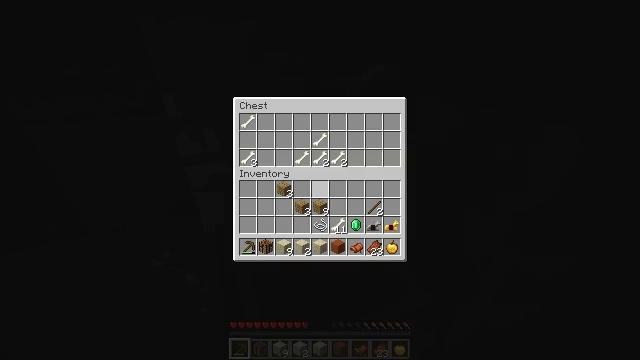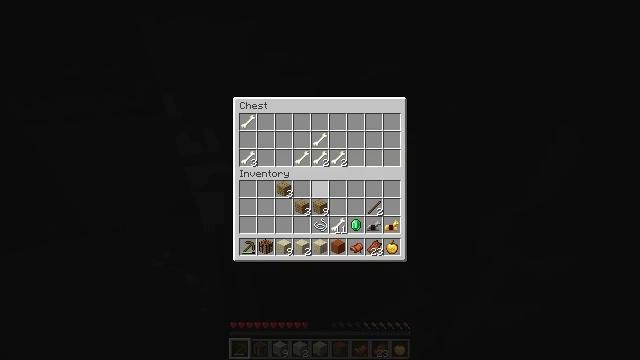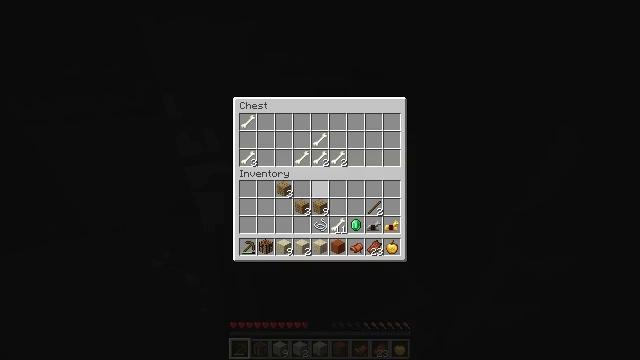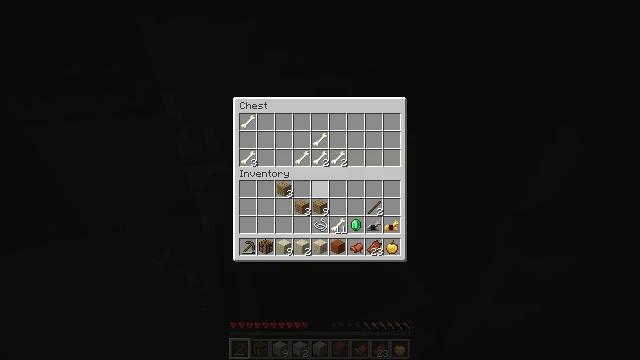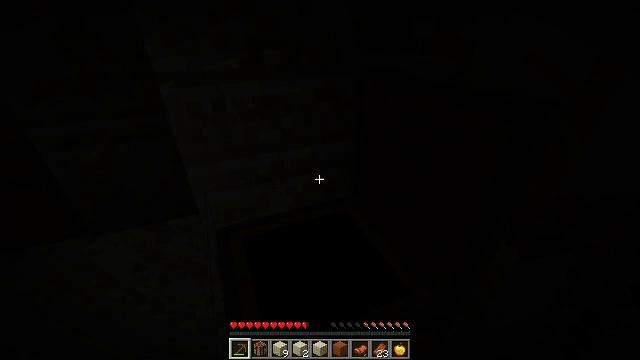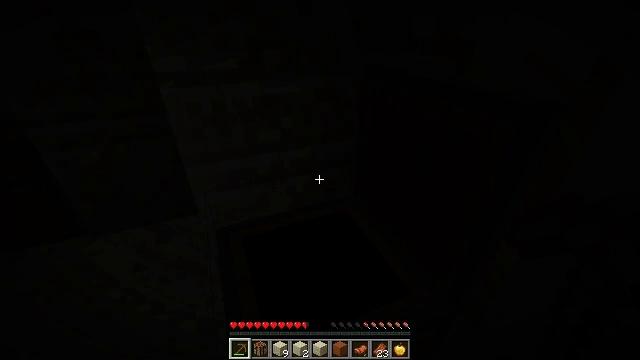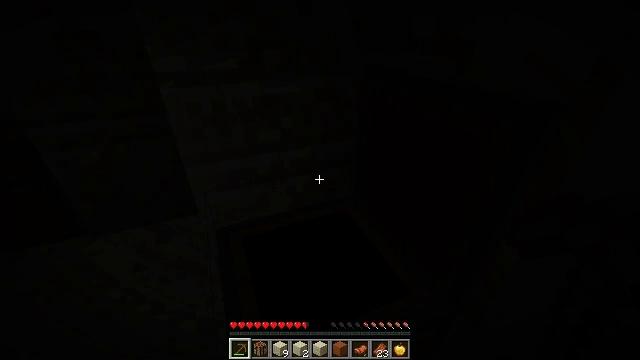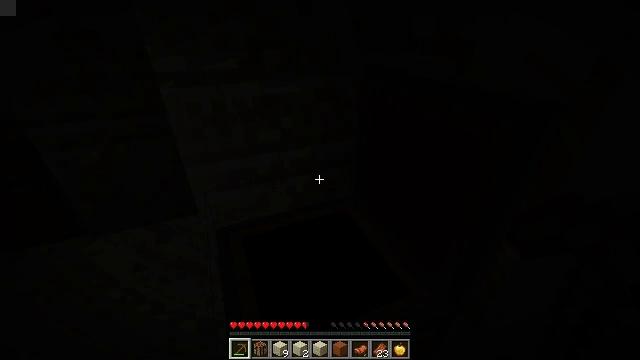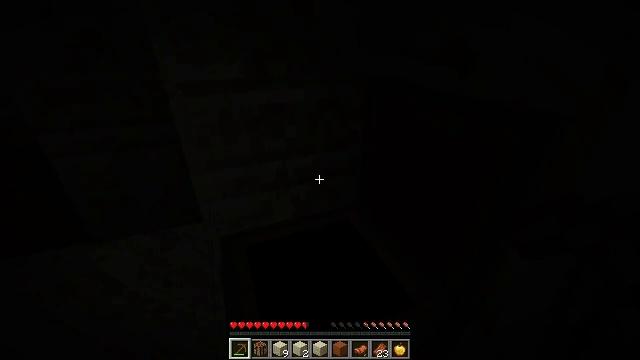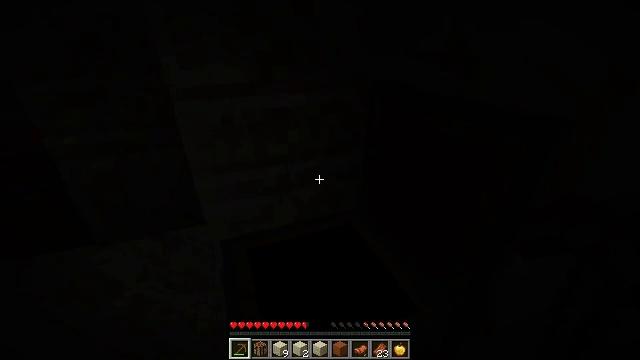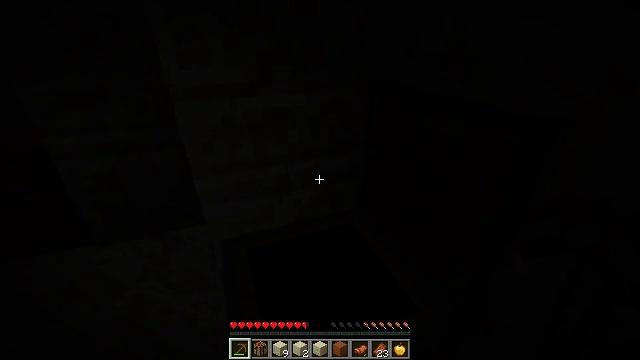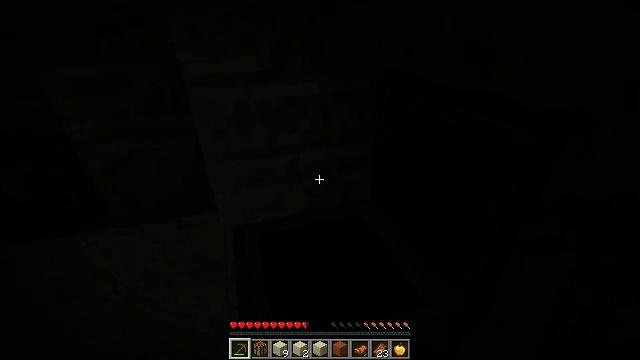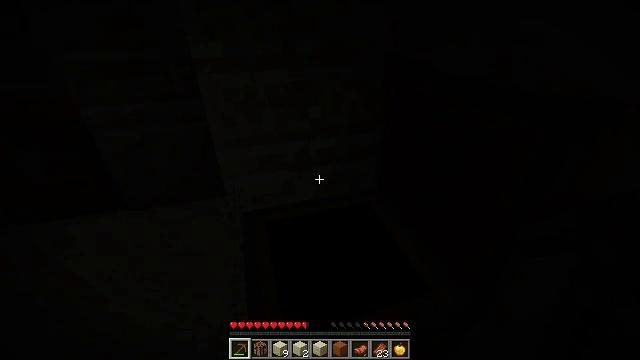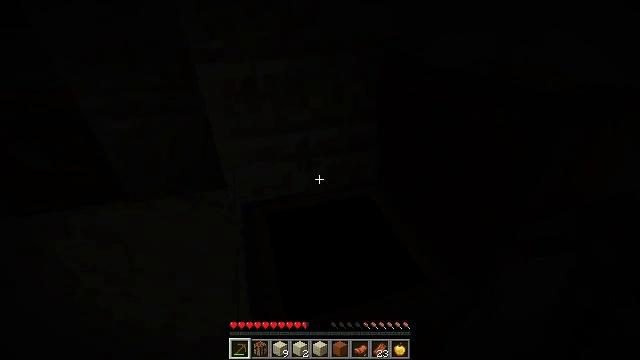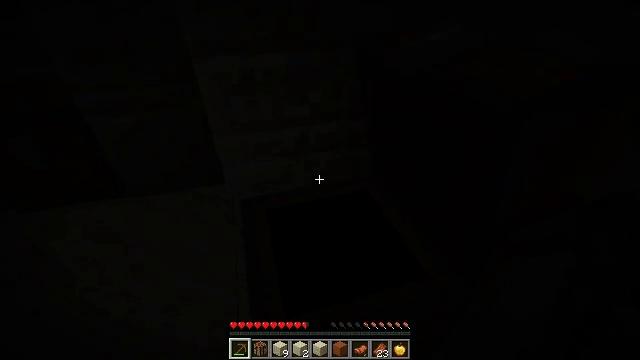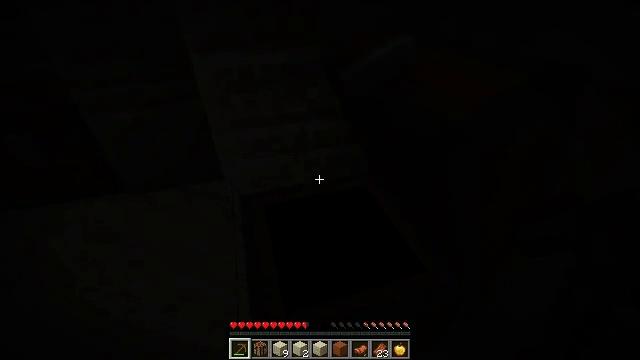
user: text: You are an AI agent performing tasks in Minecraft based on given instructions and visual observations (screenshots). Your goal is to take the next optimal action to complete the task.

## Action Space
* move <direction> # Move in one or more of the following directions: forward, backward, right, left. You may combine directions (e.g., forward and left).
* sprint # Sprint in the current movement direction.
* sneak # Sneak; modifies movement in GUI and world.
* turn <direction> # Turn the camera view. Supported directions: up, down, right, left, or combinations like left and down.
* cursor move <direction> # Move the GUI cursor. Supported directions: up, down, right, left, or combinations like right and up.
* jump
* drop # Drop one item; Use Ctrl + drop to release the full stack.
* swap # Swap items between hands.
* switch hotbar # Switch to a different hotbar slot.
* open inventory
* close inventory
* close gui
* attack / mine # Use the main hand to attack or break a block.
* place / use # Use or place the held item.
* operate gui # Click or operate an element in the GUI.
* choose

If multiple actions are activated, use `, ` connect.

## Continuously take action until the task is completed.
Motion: motion action
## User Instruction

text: Gather the chest from its place.
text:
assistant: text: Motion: no_op
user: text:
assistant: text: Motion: no_op
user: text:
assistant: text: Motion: no_op
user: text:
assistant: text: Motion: no_op
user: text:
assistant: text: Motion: close gui
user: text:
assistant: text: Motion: no_op
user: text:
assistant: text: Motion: no_op
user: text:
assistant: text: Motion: turn left and up
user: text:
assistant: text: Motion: no_op
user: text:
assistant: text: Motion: no_op
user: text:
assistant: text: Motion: turn left and down
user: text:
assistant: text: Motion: turn left and down
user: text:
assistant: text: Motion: turn down
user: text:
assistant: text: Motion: turn down
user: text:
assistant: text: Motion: use / place
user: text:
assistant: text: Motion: use / place
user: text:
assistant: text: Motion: no_op
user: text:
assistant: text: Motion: turn down
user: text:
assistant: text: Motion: turn down
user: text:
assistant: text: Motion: cursor move down, open gui
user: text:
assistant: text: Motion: cursor move up
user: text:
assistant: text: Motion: no_op
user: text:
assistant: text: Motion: no_op
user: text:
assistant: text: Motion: no_op
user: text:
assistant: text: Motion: no_op
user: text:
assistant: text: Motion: no_op
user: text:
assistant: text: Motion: no_op
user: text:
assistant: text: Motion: no_op
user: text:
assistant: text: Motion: cursor move up
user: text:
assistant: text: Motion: cursor move up